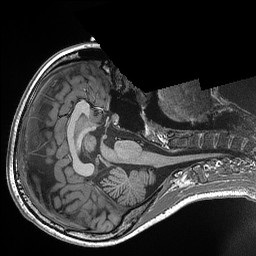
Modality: T1w
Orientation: axial
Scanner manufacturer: siemens
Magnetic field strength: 3 T
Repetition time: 2.3 s
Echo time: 0.00298 s